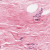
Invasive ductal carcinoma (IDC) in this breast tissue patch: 0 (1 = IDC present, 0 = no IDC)